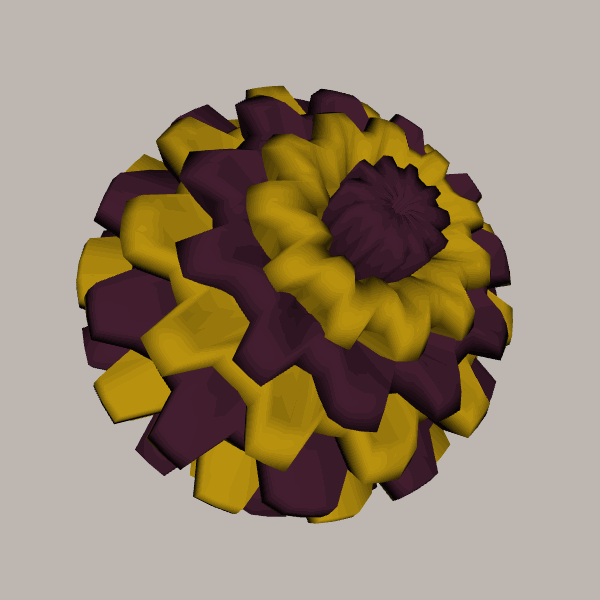
Background: light